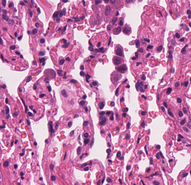
Tumor epithelial tissue: no
Tumor-associated stroma tissue: no
Normal tissue: yes